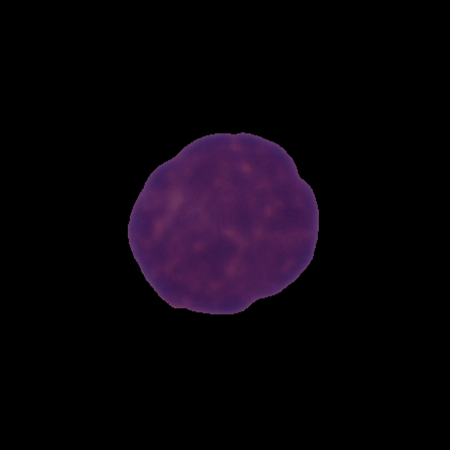
Label: healthy